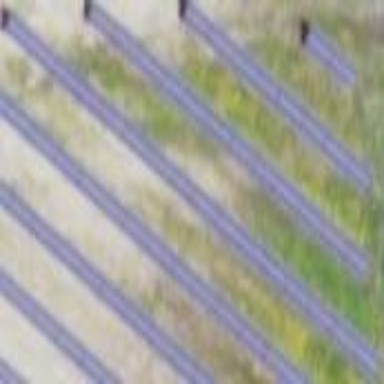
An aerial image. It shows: Solar photovoltaic panel generator.